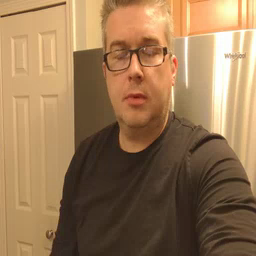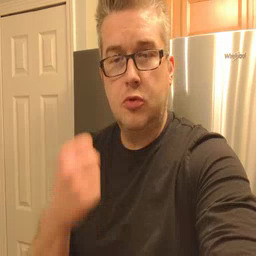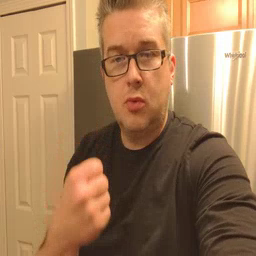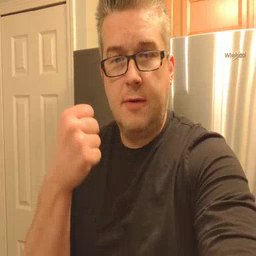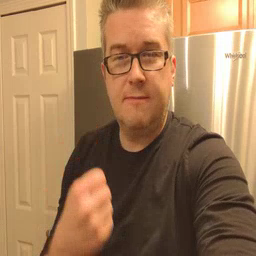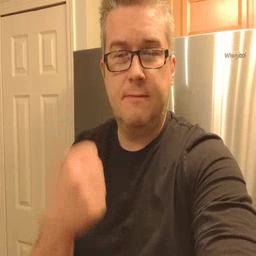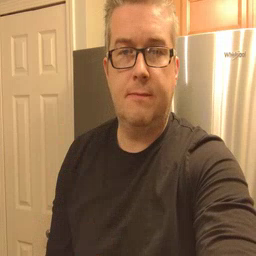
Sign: car